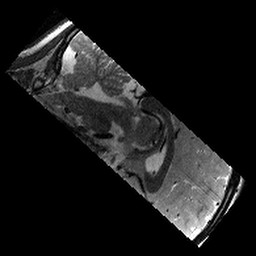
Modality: T2w
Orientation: sagittal
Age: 10
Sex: male
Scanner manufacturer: siemens
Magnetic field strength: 3 T
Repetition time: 9.23 s
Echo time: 0.067 s